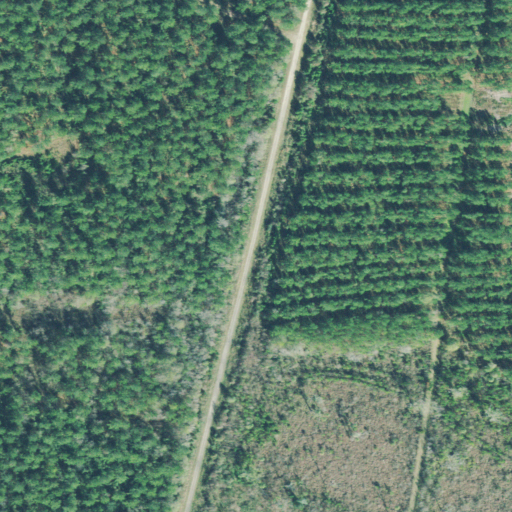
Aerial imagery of island in Georgia named Pepper Hammock containing evergreen forest, woody wetlands, and herbaceous wetlands